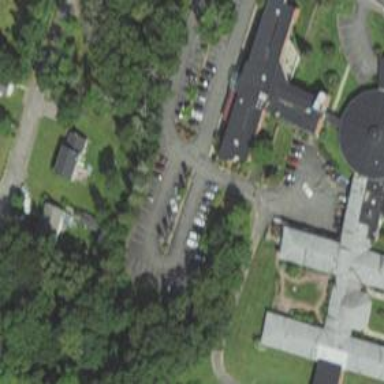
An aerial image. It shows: Nursing home.